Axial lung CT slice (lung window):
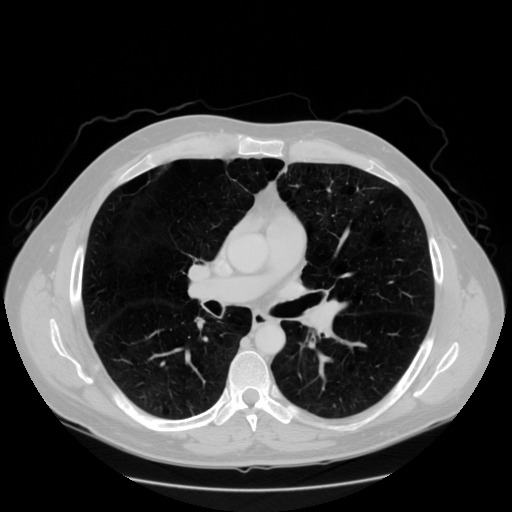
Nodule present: no